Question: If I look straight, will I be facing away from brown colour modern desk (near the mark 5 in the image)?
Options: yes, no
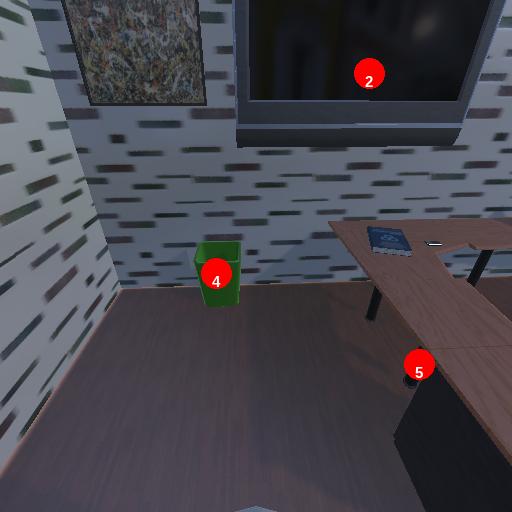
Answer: yes